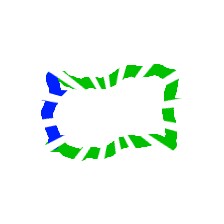
Shape: rectangle